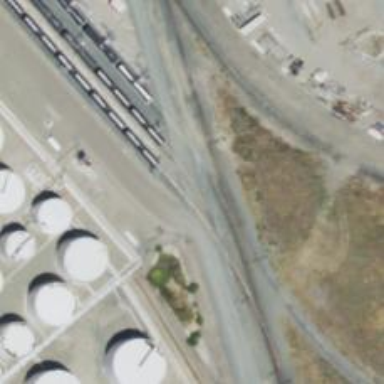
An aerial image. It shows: Rail spur service.